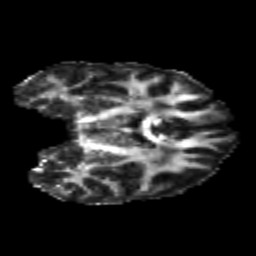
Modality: FA
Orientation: coronal
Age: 20
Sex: female
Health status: healthy
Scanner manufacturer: philips
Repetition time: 7.476 s
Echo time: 0.08753 s